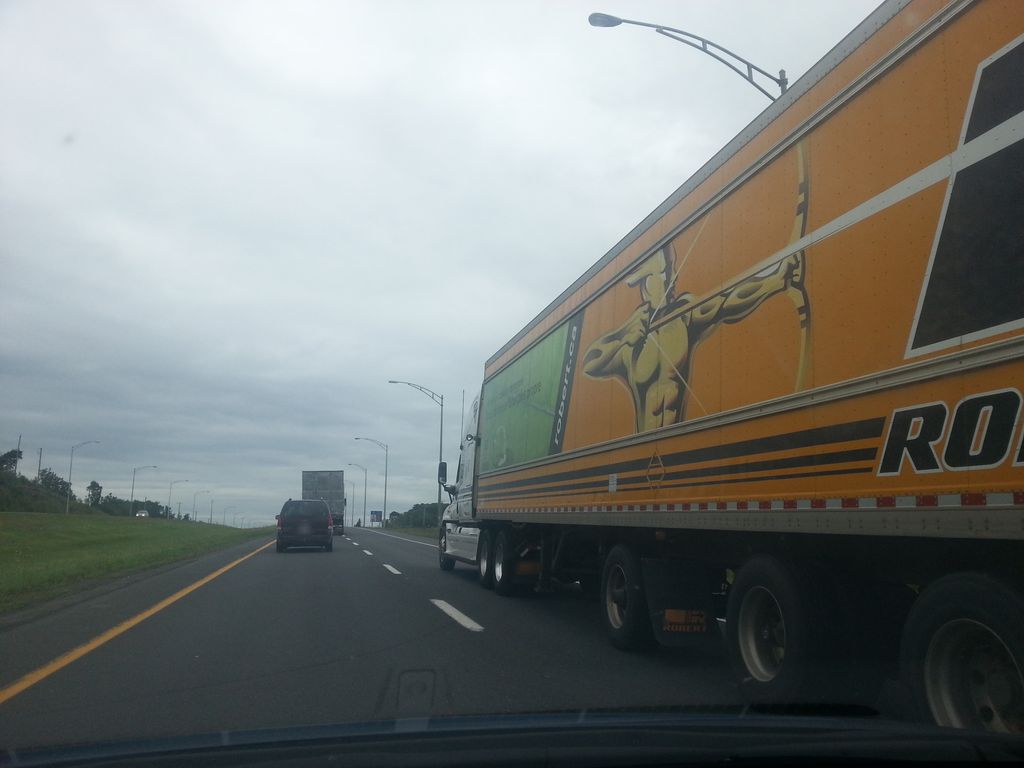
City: quebec_city